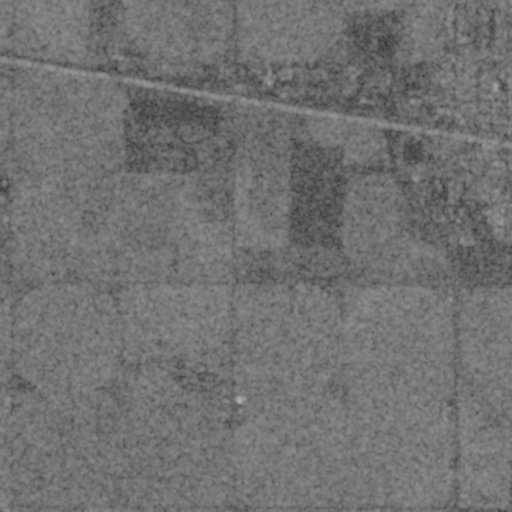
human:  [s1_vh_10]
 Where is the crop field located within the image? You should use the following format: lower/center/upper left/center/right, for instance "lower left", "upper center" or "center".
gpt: The crop field is located in the upper right of the image.
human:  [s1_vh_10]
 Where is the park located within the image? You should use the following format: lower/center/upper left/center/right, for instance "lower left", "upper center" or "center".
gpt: The park is located in the upper right of the image.
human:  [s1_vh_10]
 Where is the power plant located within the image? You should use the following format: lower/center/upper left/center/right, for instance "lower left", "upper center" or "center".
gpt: There is no power plant in the image.

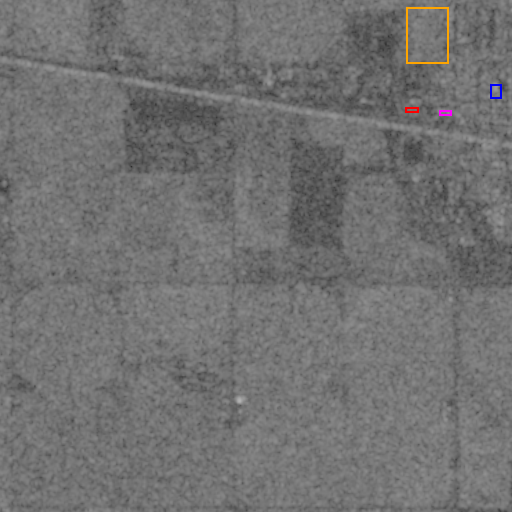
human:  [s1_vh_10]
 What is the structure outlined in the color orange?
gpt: The structure outlined in orange is a crop field.
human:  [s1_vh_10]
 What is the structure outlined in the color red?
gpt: The structure outlined in red is a park.
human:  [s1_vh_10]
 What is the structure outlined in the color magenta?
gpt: The structure outlined in magenta is a building.
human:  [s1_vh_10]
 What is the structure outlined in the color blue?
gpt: The structure outlined in blue is a building.
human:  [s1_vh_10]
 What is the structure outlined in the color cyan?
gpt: There is no cyan outline.